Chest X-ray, PA view. Patient: 23 years old, sex F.
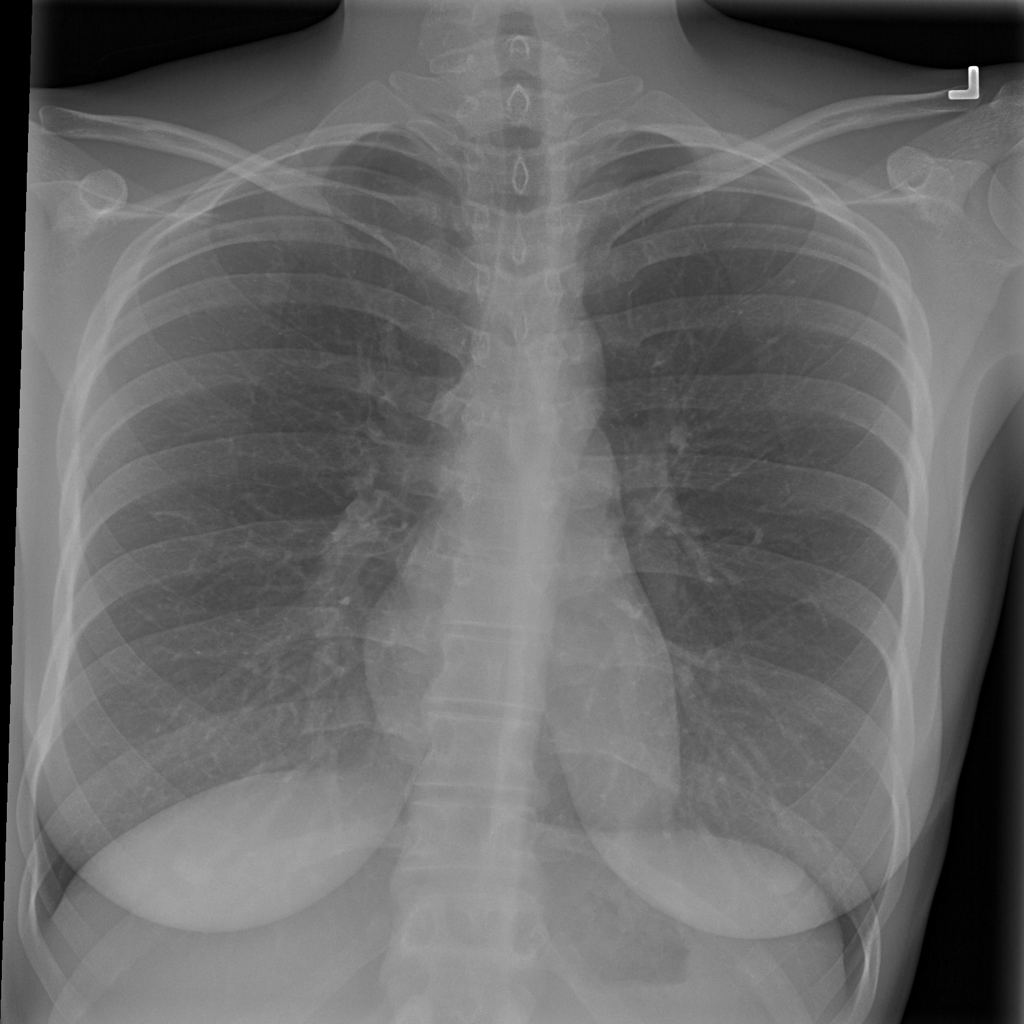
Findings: No Finding